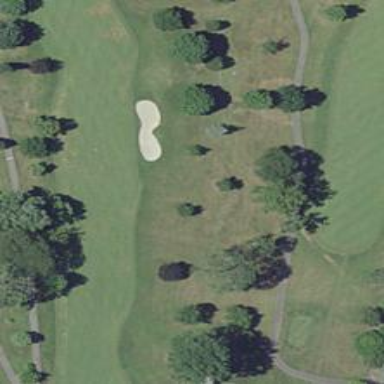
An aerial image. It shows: Grassy area designated as golf fairway.